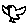
Label: bird